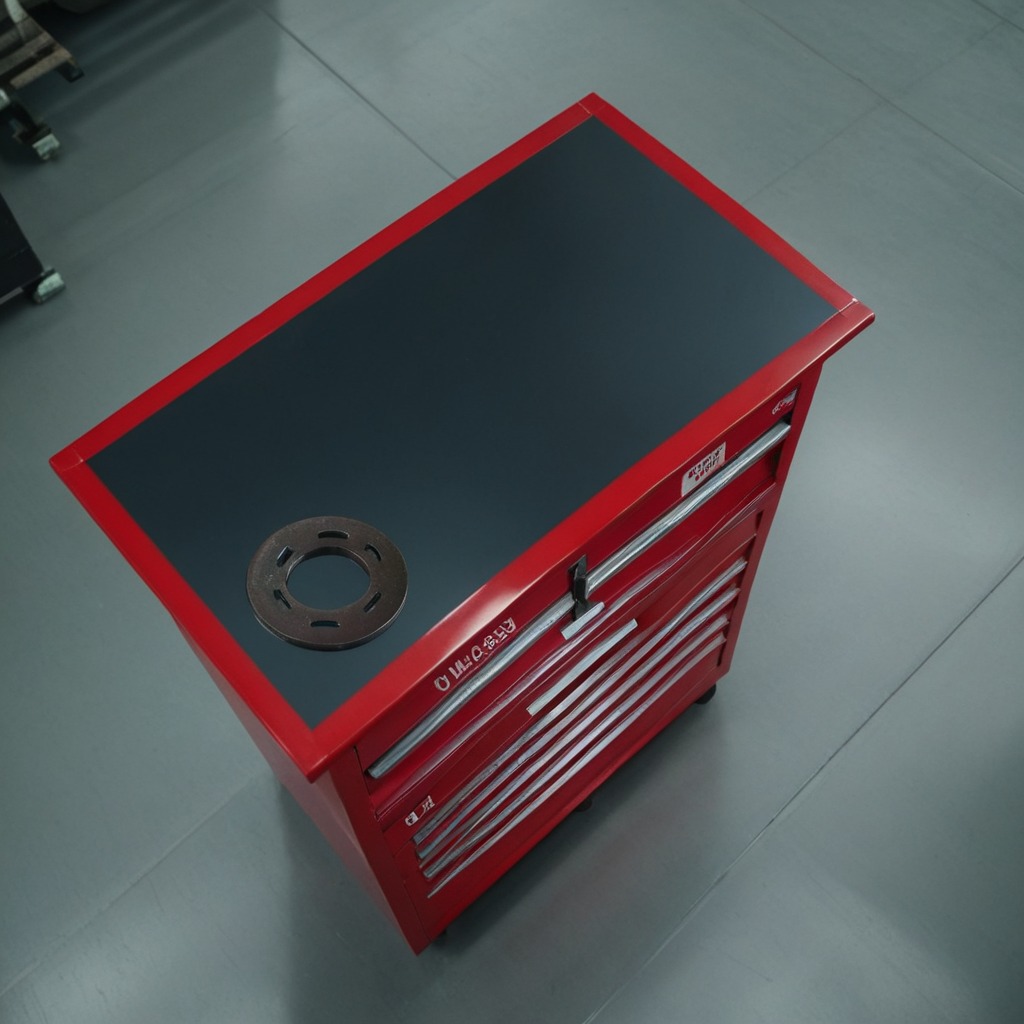
A flat metal washer lies on the toolbox surface.